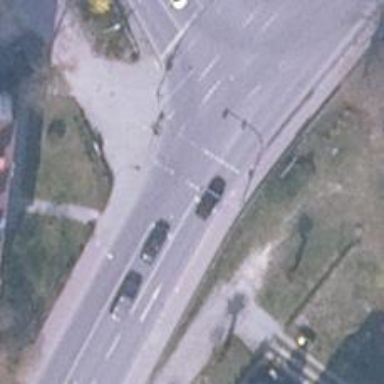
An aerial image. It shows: Road with traffic signals.